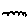
Label: zigzag